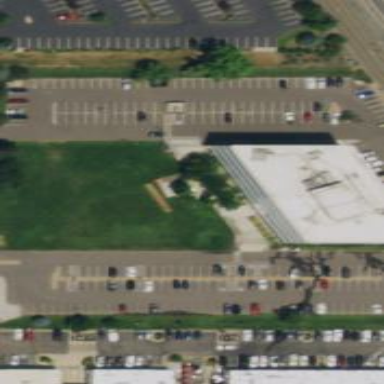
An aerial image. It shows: Office building.